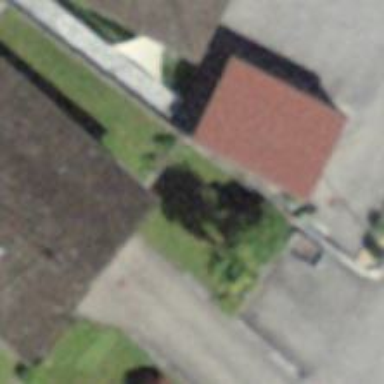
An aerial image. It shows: View of roof of building.